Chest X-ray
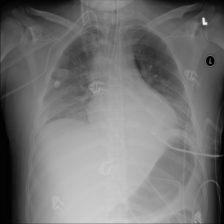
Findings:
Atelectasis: negative
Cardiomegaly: negative
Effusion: negative
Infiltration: negative
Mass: negative
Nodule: negative
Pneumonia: negative
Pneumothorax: negative
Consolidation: negative
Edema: negative
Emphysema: negative
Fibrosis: negative
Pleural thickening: negative
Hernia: negative